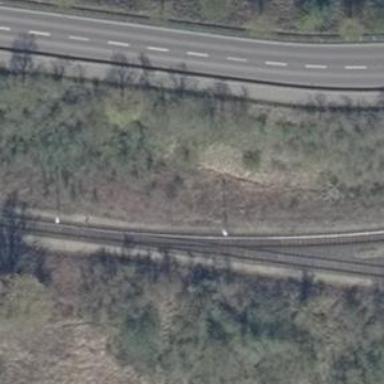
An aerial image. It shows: Railway switch.